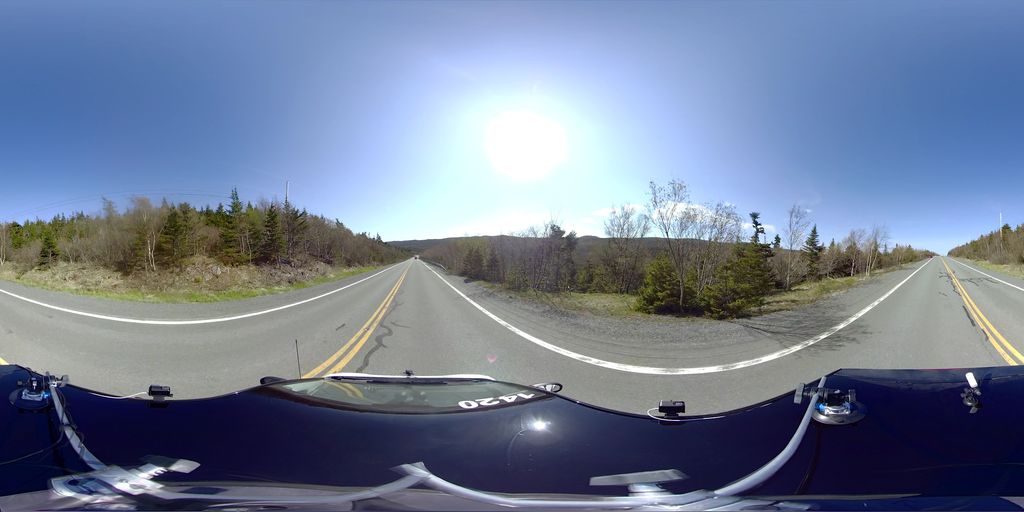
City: st_johns